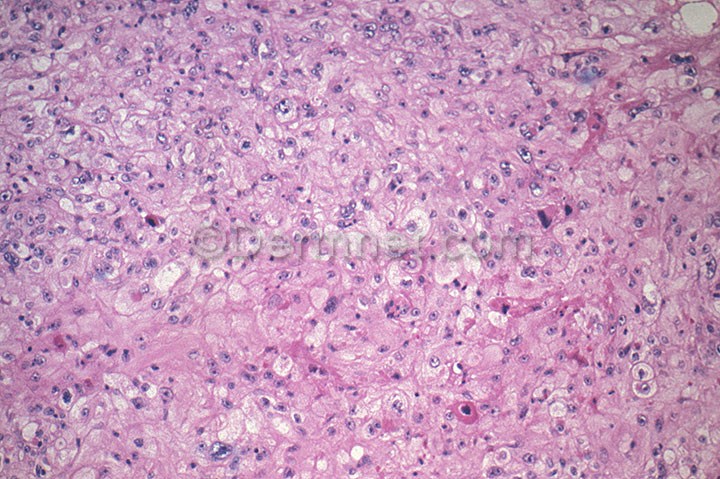
Disease: Seborrheic Keratoses and other Benign Tumors